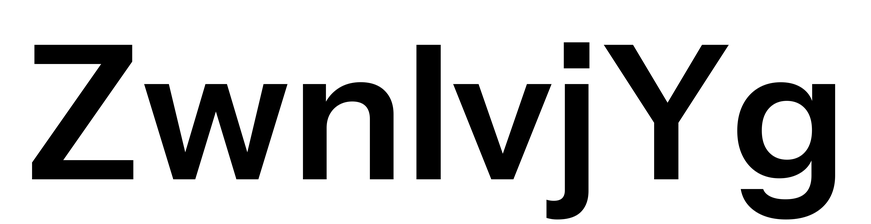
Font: InstrumentSans_SemiBold